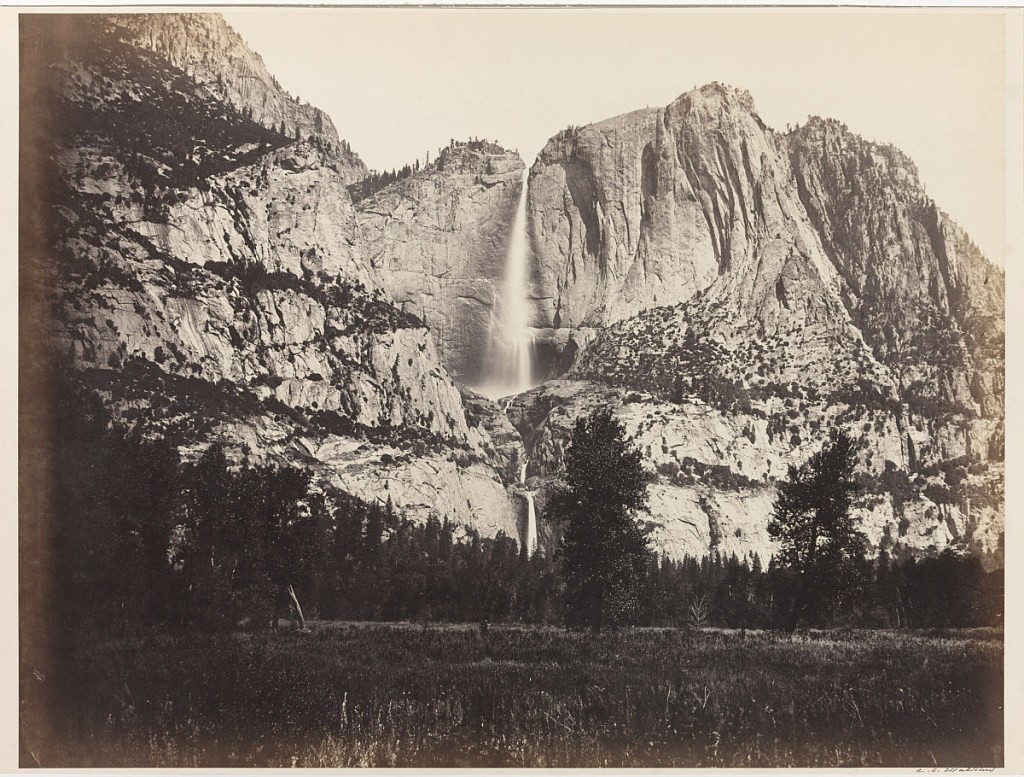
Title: Yosemite Falls from the Upper House, 3177 feet
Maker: Carleton E. Watkins, American, 1829 – 1916
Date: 1861–66
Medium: Albumen silver print
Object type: Photograph
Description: Landscape featuring large waterfall from mountain in the background; foreground of meadow and forest.